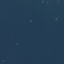
Label: SeaLake